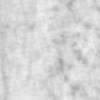
Label: no_change